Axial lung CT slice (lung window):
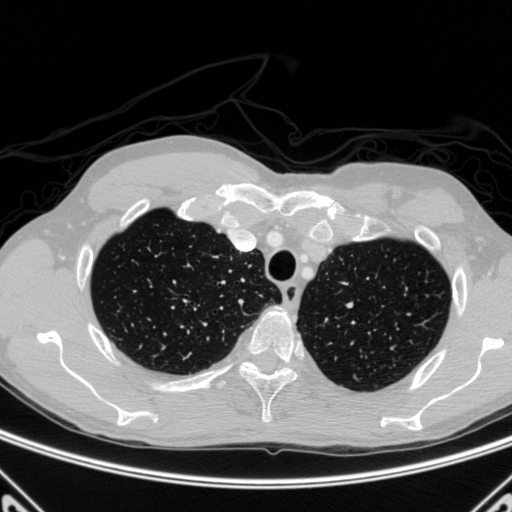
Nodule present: no